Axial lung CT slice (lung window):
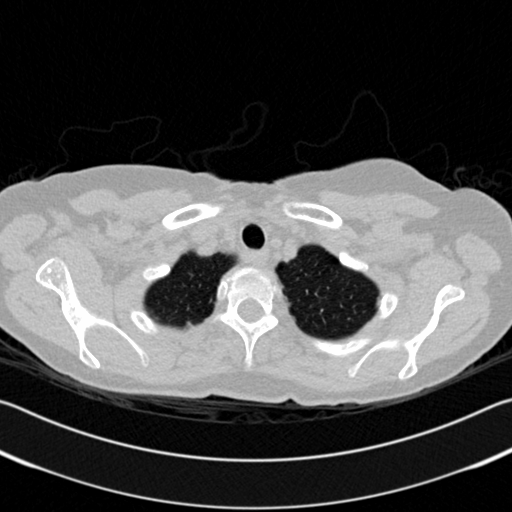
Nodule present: no